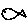
Label: fish